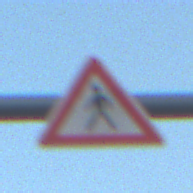
Verkehrszeichen: FussgaengerRechts
Umgebung: Outdoor, Nature
Tageszeit: SunriseSunset
Wetter: Clear
Licht: Natural
Jahreszeit: Winter
Kontrast: LowContrast